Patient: sex F, age 36
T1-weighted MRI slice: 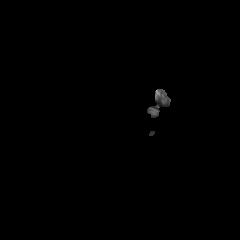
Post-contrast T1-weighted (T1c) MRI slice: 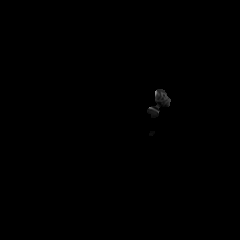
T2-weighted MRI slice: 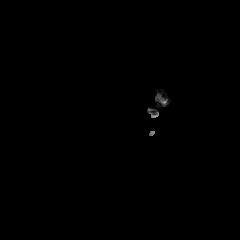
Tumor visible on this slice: no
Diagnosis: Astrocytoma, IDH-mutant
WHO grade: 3